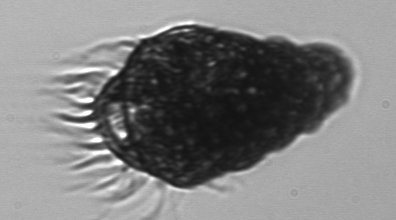
Label: Laboea_strobila